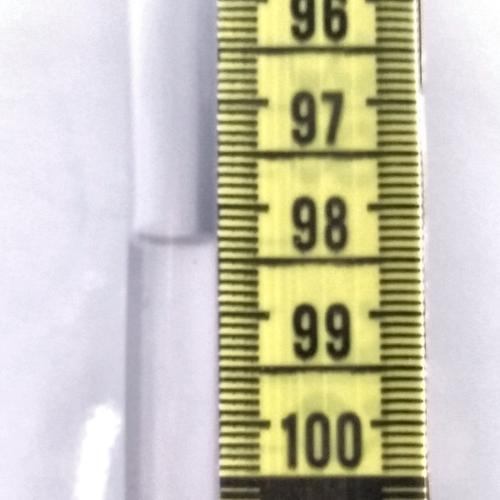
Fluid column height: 98.3 cm